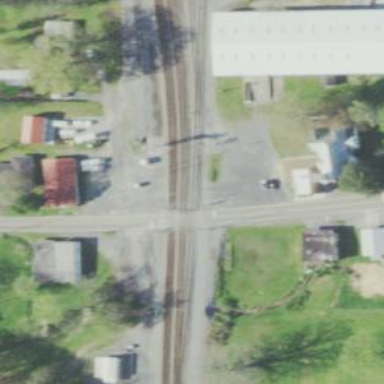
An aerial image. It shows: Level crossing with lights on the railway.